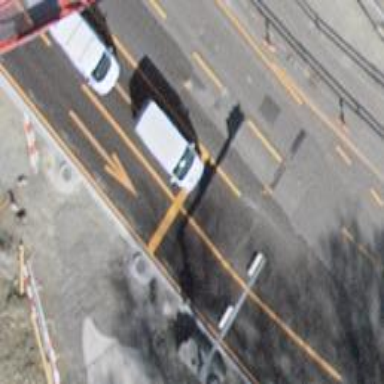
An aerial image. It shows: Primary road with asphalt surface.